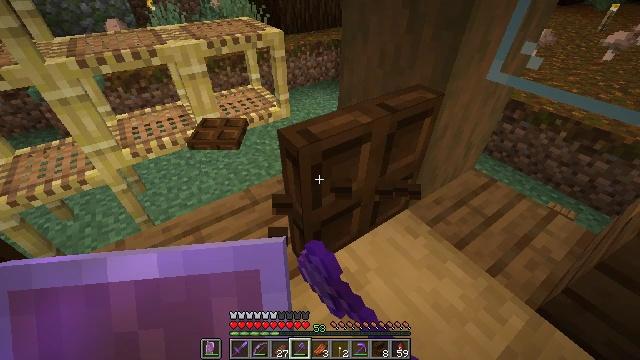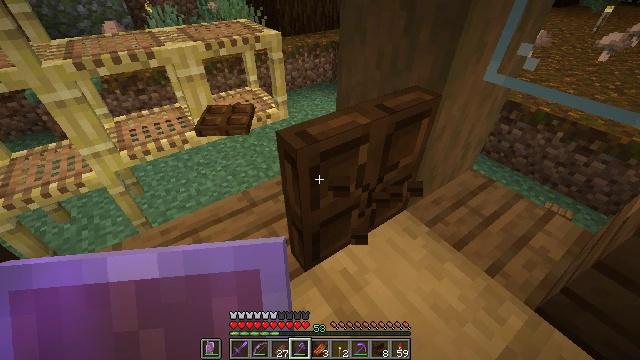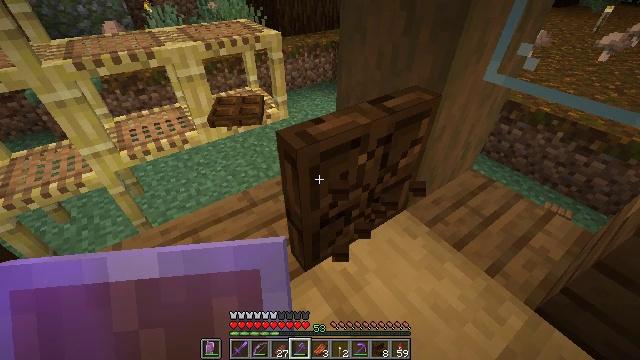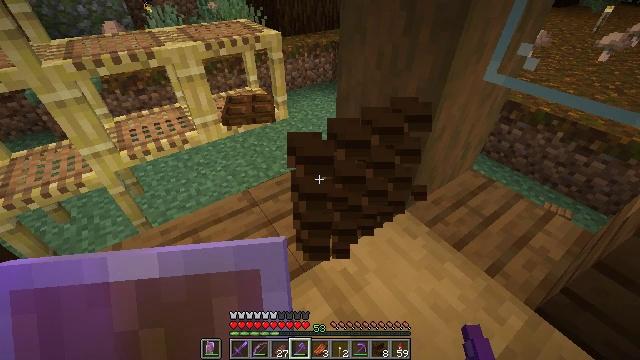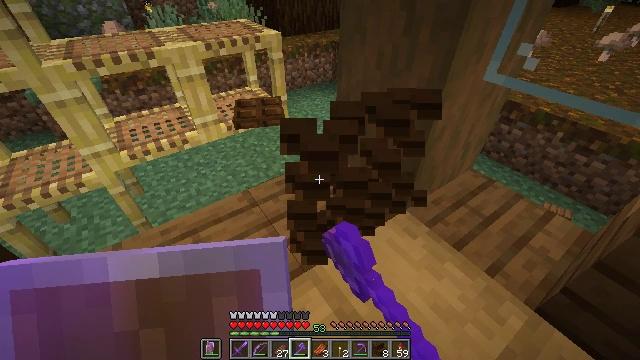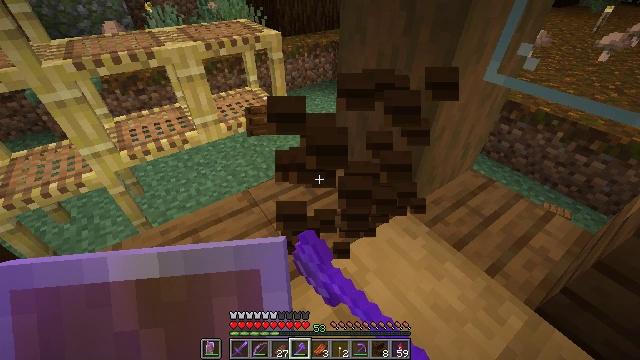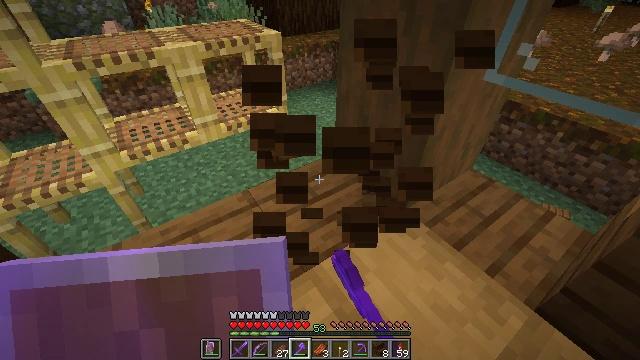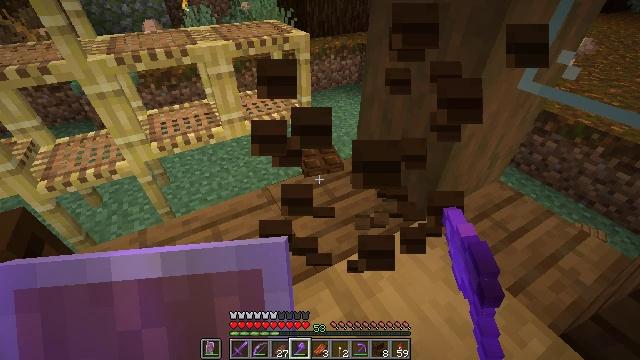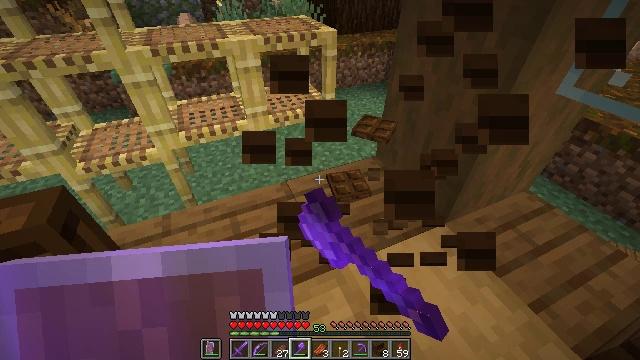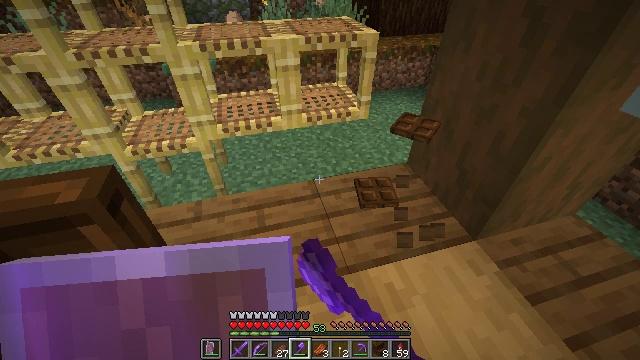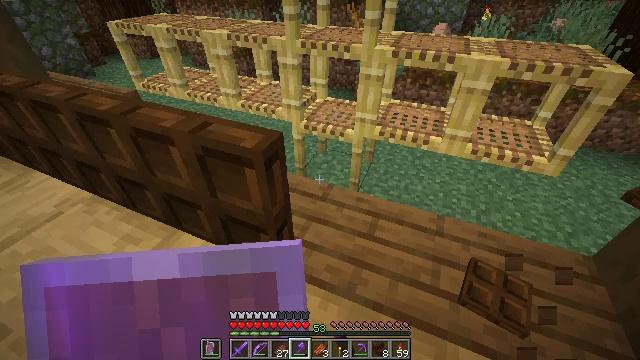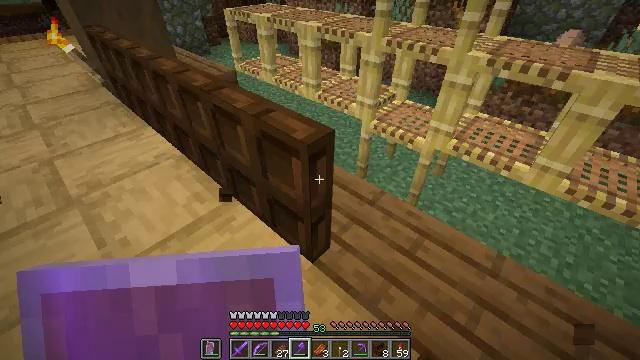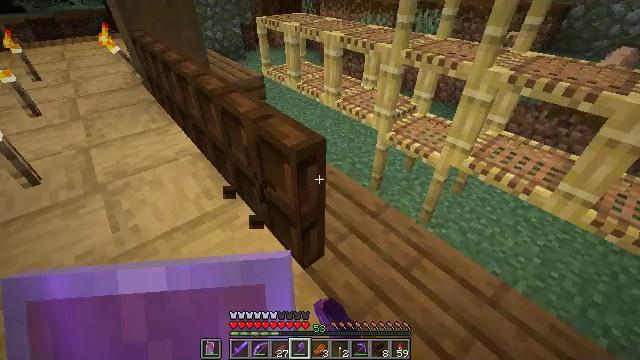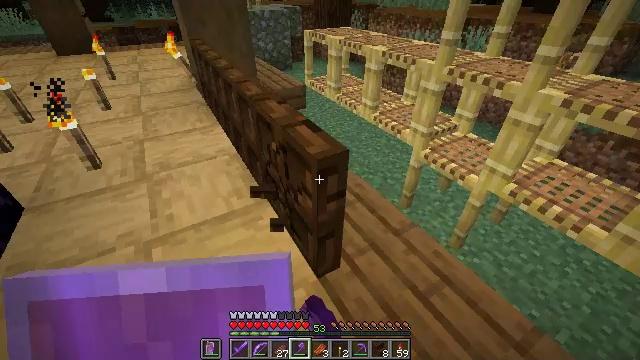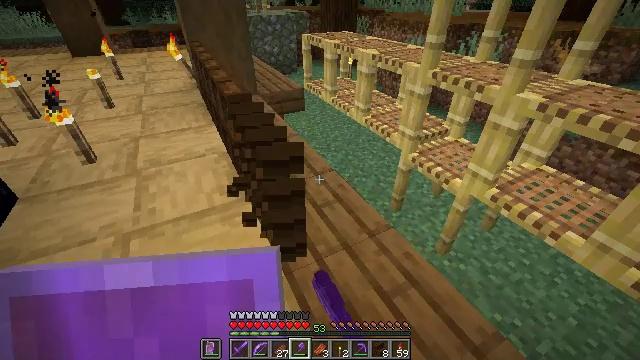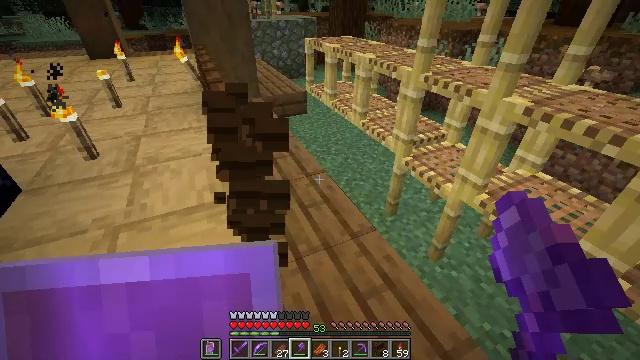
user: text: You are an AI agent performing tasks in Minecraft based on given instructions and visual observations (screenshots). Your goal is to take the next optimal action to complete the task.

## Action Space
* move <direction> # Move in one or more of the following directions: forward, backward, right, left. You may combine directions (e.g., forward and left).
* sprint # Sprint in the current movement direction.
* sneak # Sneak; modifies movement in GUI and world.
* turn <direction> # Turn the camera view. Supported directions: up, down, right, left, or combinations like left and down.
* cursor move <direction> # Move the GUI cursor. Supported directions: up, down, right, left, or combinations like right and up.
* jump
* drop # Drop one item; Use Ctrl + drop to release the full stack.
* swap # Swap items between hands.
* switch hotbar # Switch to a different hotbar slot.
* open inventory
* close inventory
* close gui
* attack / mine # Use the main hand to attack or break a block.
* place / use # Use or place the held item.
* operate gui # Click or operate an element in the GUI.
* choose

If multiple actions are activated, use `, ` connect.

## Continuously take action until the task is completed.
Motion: motion action
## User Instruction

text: Attack the dark oak trapdoor to remove it.
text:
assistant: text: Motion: attack / mine
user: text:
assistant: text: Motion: attack / mine
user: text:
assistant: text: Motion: attack / mine
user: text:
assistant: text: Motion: attack / mine
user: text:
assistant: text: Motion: attack / mine
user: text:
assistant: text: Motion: attack / mine
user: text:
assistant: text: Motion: turn left, attack / mine
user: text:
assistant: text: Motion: turn left, attack / mine
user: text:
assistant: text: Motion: turn left, attack / mine
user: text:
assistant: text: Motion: move right, turn left and up, attack / mine
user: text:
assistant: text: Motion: move right, turn left, attack / mine
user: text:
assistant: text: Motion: move right, turn left and up, attack / mine
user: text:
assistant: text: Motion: move right, turn left and up, attack / mine
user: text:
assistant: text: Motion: move right, turn left, attack / mine
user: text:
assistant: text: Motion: turn left, attack / mine
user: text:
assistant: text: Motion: attack / mine
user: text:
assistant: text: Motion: attack / mine
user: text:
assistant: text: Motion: attack / mine
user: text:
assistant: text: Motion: turn left and up, attack / mine
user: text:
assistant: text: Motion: turn left and up, attack / mine
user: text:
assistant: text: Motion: turn left and up, attack / mine
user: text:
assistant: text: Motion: turn left, attack / mine
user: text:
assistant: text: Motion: attack / mine
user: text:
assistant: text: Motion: move forward, attack / mine
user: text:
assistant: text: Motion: move forward, attack / mine
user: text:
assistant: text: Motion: move forward, attack / mine
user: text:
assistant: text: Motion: move forward, attack / mine
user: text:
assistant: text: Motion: move forward, attack / mine
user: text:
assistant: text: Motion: move forward, attack / mine
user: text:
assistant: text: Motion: move forward, attack / mine